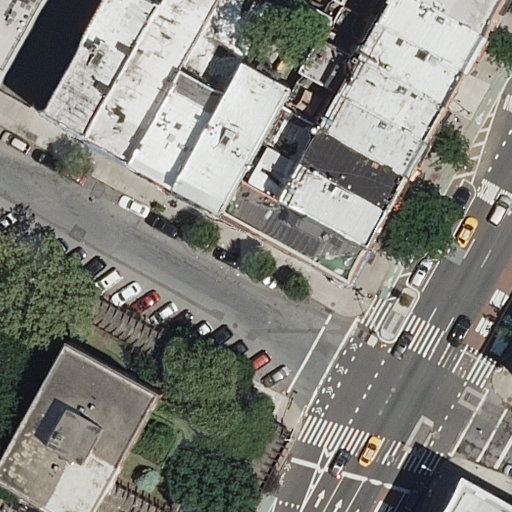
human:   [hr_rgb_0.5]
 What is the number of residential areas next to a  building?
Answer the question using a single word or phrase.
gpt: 1

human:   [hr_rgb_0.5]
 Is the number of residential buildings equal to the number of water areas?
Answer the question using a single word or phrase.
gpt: no

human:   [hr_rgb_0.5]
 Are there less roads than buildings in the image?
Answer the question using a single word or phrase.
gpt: yes

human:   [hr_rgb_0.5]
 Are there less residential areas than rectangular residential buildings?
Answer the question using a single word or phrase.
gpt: yes

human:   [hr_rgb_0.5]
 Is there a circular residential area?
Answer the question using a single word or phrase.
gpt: no

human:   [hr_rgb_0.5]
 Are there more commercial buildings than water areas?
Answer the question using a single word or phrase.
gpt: no

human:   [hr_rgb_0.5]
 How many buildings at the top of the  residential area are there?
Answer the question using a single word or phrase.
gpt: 0

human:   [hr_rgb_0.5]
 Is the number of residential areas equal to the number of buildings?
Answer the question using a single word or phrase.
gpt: no

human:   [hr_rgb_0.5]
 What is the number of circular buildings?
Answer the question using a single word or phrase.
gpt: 0

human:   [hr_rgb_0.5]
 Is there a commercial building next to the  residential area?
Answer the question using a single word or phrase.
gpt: no

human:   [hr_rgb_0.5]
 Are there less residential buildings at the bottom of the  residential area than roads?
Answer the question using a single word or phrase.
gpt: no

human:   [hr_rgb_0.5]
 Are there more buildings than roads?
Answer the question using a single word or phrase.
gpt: yes

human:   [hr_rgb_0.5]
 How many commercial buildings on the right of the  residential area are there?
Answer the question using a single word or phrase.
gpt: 0

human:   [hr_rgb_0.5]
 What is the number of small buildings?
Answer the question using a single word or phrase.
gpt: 4

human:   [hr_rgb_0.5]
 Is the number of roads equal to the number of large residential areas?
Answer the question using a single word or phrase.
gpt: no

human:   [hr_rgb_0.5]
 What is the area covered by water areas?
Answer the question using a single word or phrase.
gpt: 0m2

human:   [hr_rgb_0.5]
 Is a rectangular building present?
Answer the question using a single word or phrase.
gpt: yes

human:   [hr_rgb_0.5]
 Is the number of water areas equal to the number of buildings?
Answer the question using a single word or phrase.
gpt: no

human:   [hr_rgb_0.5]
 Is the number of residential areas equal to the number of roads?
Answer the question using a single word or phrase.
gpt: no

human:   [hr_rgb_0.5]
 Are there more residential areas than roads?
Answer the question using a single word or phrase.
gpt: no

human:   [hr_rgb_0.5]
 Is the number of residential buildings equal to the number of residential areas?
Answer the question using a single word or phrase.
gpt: no

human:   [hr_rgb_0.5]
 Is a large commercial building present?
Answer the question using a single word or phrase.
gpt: no

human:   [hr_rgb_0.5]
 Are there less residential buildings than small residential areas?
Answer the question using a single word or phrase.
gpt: no

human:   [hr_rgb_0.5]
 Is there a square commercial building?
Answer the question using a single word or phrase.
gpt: no

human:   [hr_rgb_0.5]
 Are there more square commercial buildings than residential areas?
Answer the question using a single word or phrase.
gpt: no

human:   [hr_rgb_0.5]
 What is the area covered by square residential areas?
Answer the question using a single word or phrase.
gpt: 0m2

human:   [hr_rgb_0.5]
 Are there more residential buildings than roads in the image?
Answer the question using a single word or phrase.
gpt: yes

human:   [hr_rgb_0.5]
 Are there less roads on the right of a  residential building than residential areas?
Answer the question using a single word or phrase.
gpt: no

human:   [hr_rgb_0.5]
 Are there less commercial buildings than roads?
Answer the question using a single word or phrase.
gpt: yes

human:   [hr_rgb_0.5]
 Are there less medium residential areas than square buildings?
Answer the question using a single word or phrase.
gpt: no

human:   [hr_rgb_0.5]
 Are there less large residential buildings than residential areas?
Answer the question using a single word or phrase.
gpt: no

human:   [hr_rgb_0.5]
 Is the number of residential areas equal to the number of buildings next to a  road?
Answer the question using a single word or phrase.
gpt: no

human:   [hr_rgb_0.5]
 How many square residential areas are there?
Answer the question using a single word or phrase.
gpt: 0

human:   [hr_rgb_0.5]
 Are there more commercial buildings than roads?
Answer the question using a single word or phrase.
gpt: no

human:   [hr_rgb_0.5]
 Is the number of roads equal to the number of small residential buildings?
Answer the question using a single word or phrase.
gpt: yes

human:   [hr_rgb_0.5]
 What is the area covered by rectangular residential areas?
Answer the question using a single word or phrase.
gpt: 284m2